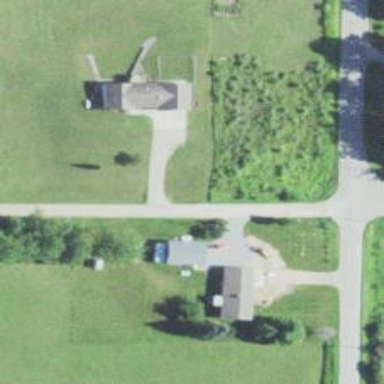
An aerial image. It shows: Driveway.